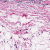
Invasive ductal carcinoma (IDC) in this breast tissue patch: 0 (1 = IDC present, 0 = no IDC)